Question: I have a strange problem.
I am using toggle to show and hide content of a page. I change the visibility of the div element based on an onclick event in javascript and it works fine.
My problem is even though some content is hidden before onclick, space is allocated in the page and once click event occurs text appears in the space. If we click again the text disappears.
I want the space also to disappear otherwise it looks awkward. I will attached the image for further reference. Only javascript,css and php no jquery solutions please.

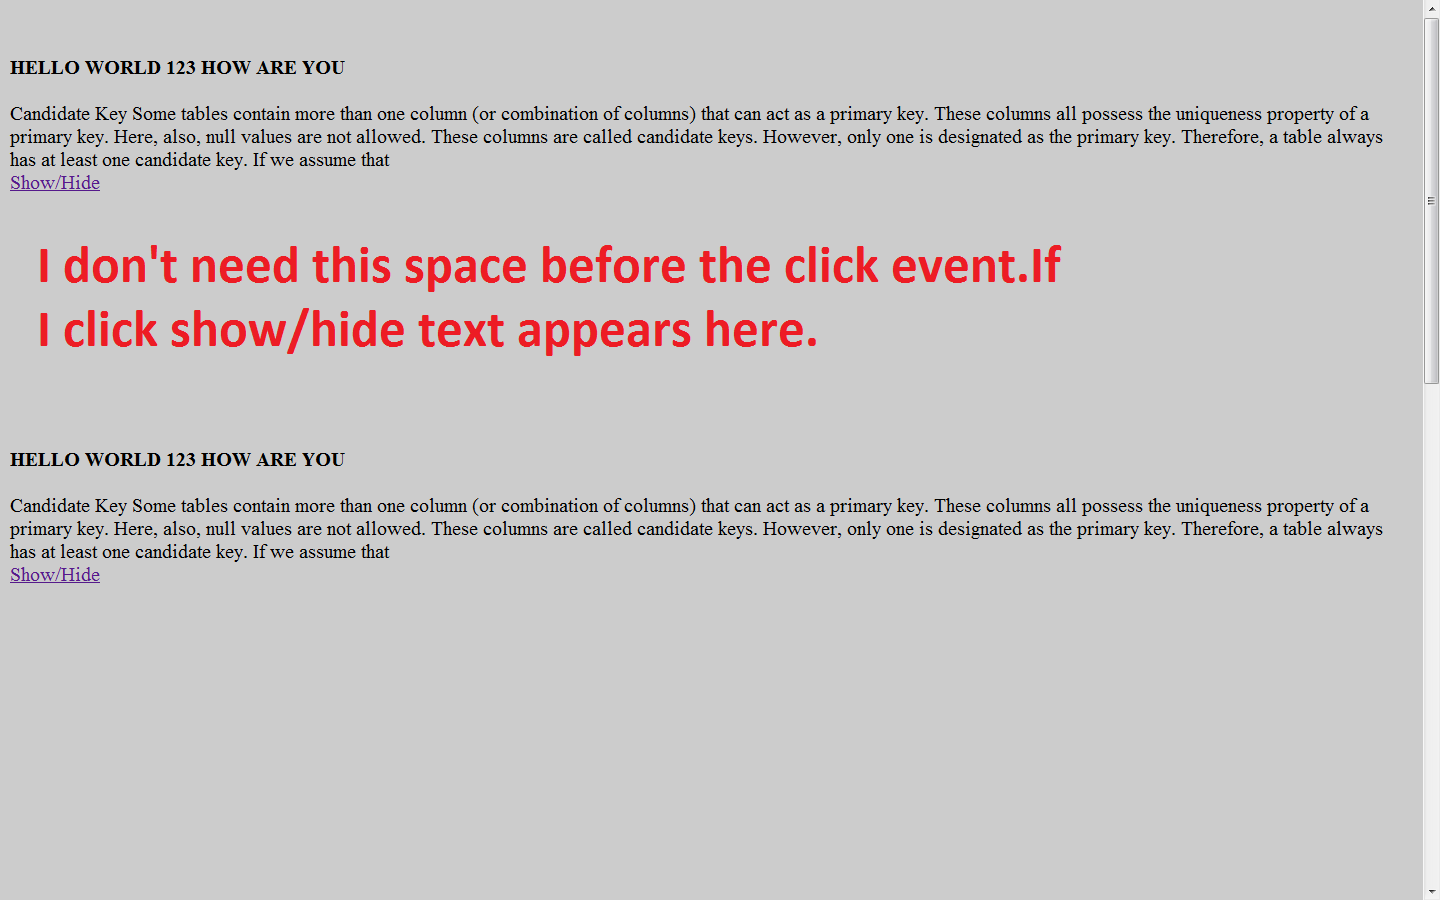
Answer: You should be using CSS 'display: none' rather than 'visibility: hidden' if that is what you are doing. 'visibility: hidden' just makes an element invisible, but holds its place in the document, whereas 'display: none' removes the item from the document flow altogether.